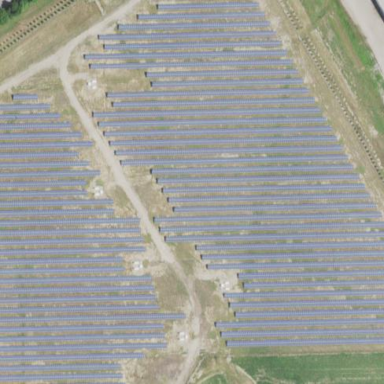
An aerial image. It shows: Solar photovoltaic power plant surrounded by fence.